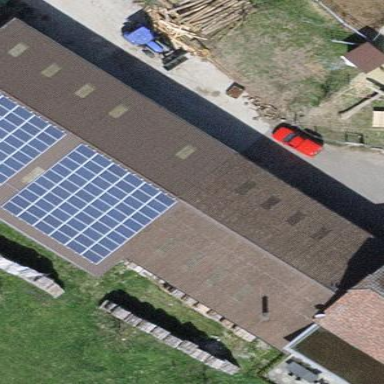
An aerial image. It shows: Solar power generator utilizing photovoltaic technology with solar photovoltaic panels.